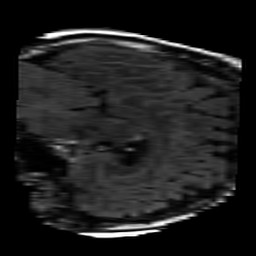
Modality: FLAIR
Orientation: sagittal
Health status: ill
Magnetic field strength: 3 T